Field crop: tomato
Growth stage: 1
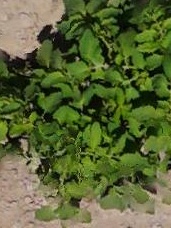
Species: tomato